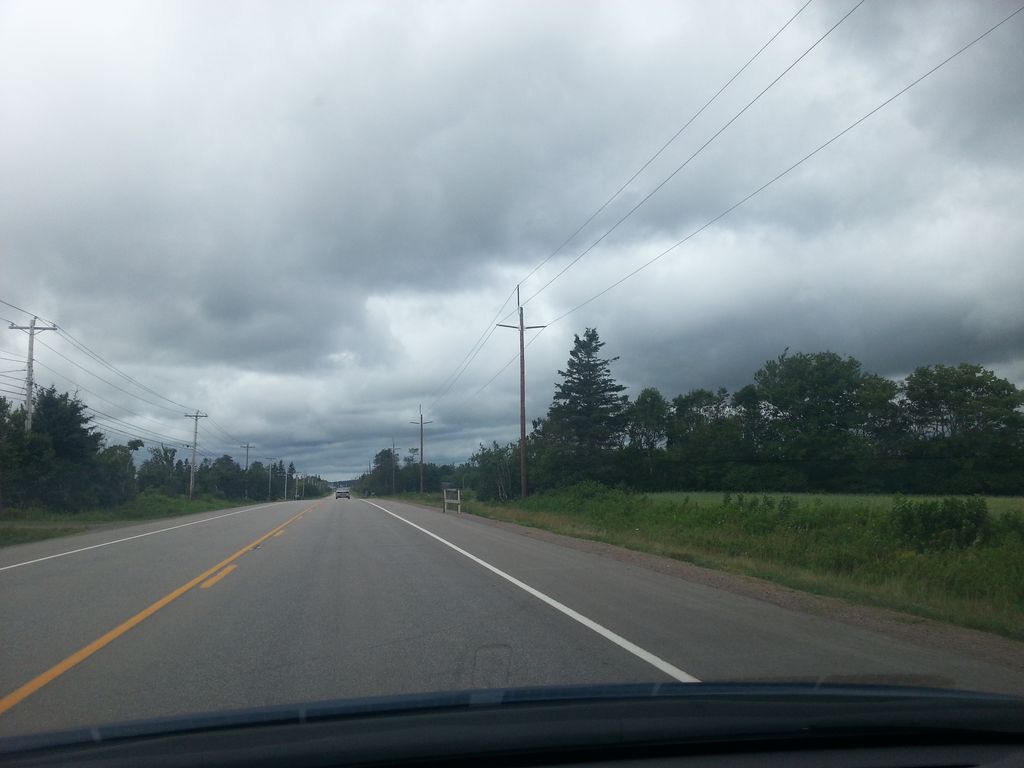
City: charlottetown